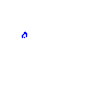
Particle: proton